Question: I'm wondering: With I mean the ellipse with the smallest area.
I'm fine with an approximately correct solution if the number of points are large (as I guess an exact solution would have to try all combinations of subsets of points)
This question might sound like a duplicate of the question <URL>:
'''
require(car)
x <- runif(6)
y <- runif(6)
dataEllipse(x,y, levels=0.5)
'''
The resulting ellipse is clearly not the smallest ellipse containing half of the points, Which, I guess, would be a small ellipse covering the three points up in the top-left corner.

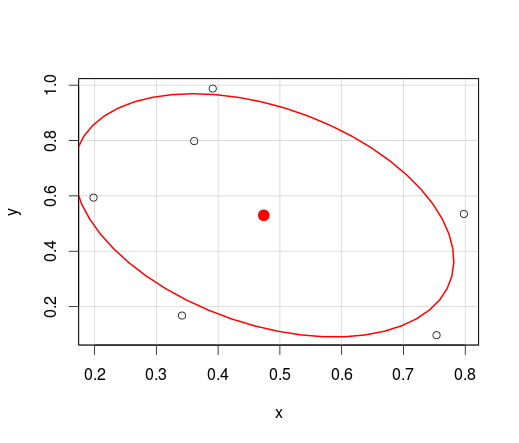
Answer: I think I have a solution which requires two functions, 'cov.rob' from the 'MASS' package and 'ellipsoidhull' from the 'cluster' package. 'cov.rob(xy, quantile.used = 50, method = "mve")' finds approximately the "best" 50 points out of the total number of 2d points in 'xy' that are contained in the minimum volume ellipse. However, 'cov.rob' does not directly return ellipse but rather some other ellipse estimated from the best points (the goal being to robustly estimate the covariance matrix). To find the actuall minimum ellipse we can give the best points to 'ellipsoidhull' which finds the minimum ellipse, and we can use 'predict.ellipse' to get out the coordinates of the path defining the hull of the elllipse.
'ellipsoidhull'. It seems to work on my toy example at least....
'''
library(MASS)
library(cluster)
# Using the same six points as in the question
xy <- cbind(x, y)
# Finding the 3 points in the smallest ellipse (not finding
# the actual ellipse though...)
fit <- cov.rob(xy, quantile.used = 3, method = "mve")
# Finding the minimum volume ellipse that contains these three points
best_ellipse <- ellipsoidhull( xy[fit$best,] )
plot(xy)
# The predict() function returns a 2d matrix defining the coordinates of
# the hull of the ellipse
lines(predict(best_ellipse), col="blue")
'''

Looks pretty good! You can also inspect the 'ellipse' object for more info
'''
best_ellipse
## 'ellipsoid' in 2 dimensions:
## center = ( 0.36 0.65 ); squared ave.radius d^2 = 2
## and shape matrix =
## x y
## x 0.00042 0.0065
## y 0.00654 0.1229
## hence, area = 0.018
'''
Here is a handy function which adds an ellipse to an existing base graphics plot:
'''
plot_min_ellipse <- function(xy, points_in_ellipse, color = "blue") {
fit <- cov.rob(xy, quantile.used = points_in_ellipse, method = "mve")
best_ellipse <- ellipsoidhull( xy[fit$best,] )
lines(predict(best_ellipse), col=color)
}
'''
Let's use it on a larger number of points:
'''
x <- runif(100)
y <- runif(100)
xy <- cbind(x, y)
plot(xy)
plot_min_ellipse(xy, points_in_ellipse = 50)
'''